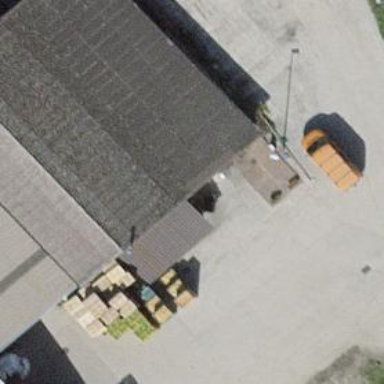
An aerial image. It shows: Farm shop.